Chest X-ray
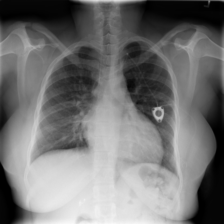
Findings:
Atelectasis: negative
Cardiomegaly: negative
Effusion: negative
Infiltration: negative
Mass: negative
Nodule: negative
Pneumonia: negative
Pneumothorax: negative
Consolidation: negative
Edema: negative
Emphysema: negative
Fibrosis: negative
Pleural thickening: negative
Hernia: negative